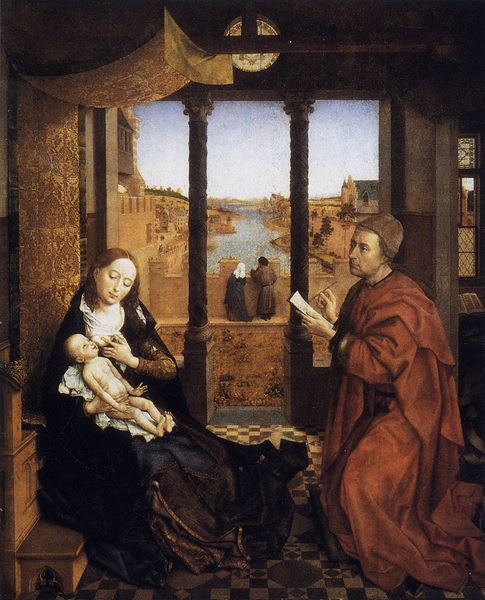
Titel: Lukas porträtiert die Madonna
Künstler: Rogier van der Weyden
Standort: Boston (Massachusetts)
Institution: Museum of Fine Arts
Schlagwörter: blau, feder, gemälde, himmel, mann, wasser, fluss, landschaft, menschen, sitzen, stadt, braun, brust, busen, fenster, frau, kariert, kleid, männer, raum, rücken, schwarz, säule, säulen, zimmer, ausblick, haus, rot, schleier, tuch, karo, ornament, kappe, trinken, bibel, neues testament, holland, niederlande, vorhang, öl, bach, ferne, häuser, brücke, brüstung, gewässer, boden, gold, mantel, stoff, innen, kind, mutter, paar, gotik, renaissance, scheitel, aussicht, balkon, papier, ansicht, italien, perspektive, vedute, mauer, baby, bank, mündung, lesen, maler, stufe, bucht, zinnen, fussboden, adam, eva, münchen, stillen, zentralperspektive, künstler, fliesen, knien, kacheln, mosaik, malen, pinsel, ölmalerei, brokat, kopie, stift, rückenfiguren, besuch, hintergund, zeichnen, christus, jesus, jesus christus, sündenfall, brief, mittelalter, florenz, baldachin, heiliger, gelehrter, heilige, griffel, maria, madonna, jerusalem, louvre, kanzler, anna, tafelbild, joseph, verkündigung, säugling, flamen, weihnacht, gottesmutter, paare, jesuskind, nachricht, andachtsbild, roland, säugen, evangelist, windel, lukas, muttergottes, christuskind, van eyck, eyck, joachim, lactans, bethlehem, maria lactans, altniederländer, altniederländisch, altnierdeländer, brustgestus, chtistis, hl. lukas, lukasmadonna, madonna des kanzlers roland, persepektive, ragier van der weyden, rogier, rogier van der weyden, rogier van der wyden, rolin, rollin, siter, van der weyden, wayden, weyden, jospeh, belgien, beschauer